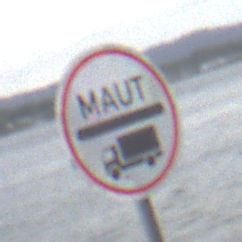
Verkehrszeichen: Mautpflicht
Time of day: Midday
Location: Outdoor (Suburban)
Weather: Overcast
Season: NotSpecified
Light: Natural